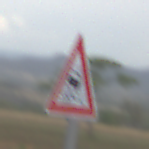
Verkehrszeichen: SchleuderOderRutschgefahr
Umgebung: Outdoor, Nature
Tageszeit: Midday
Wetter: PartlyCloudy
Licht: Natural
Jahreszeit: NotSpecified
Kontrast: LowContrast